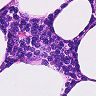
Metastatic tissue present: no